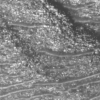
Label: not_dusty